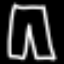
Label: pants